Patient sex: M
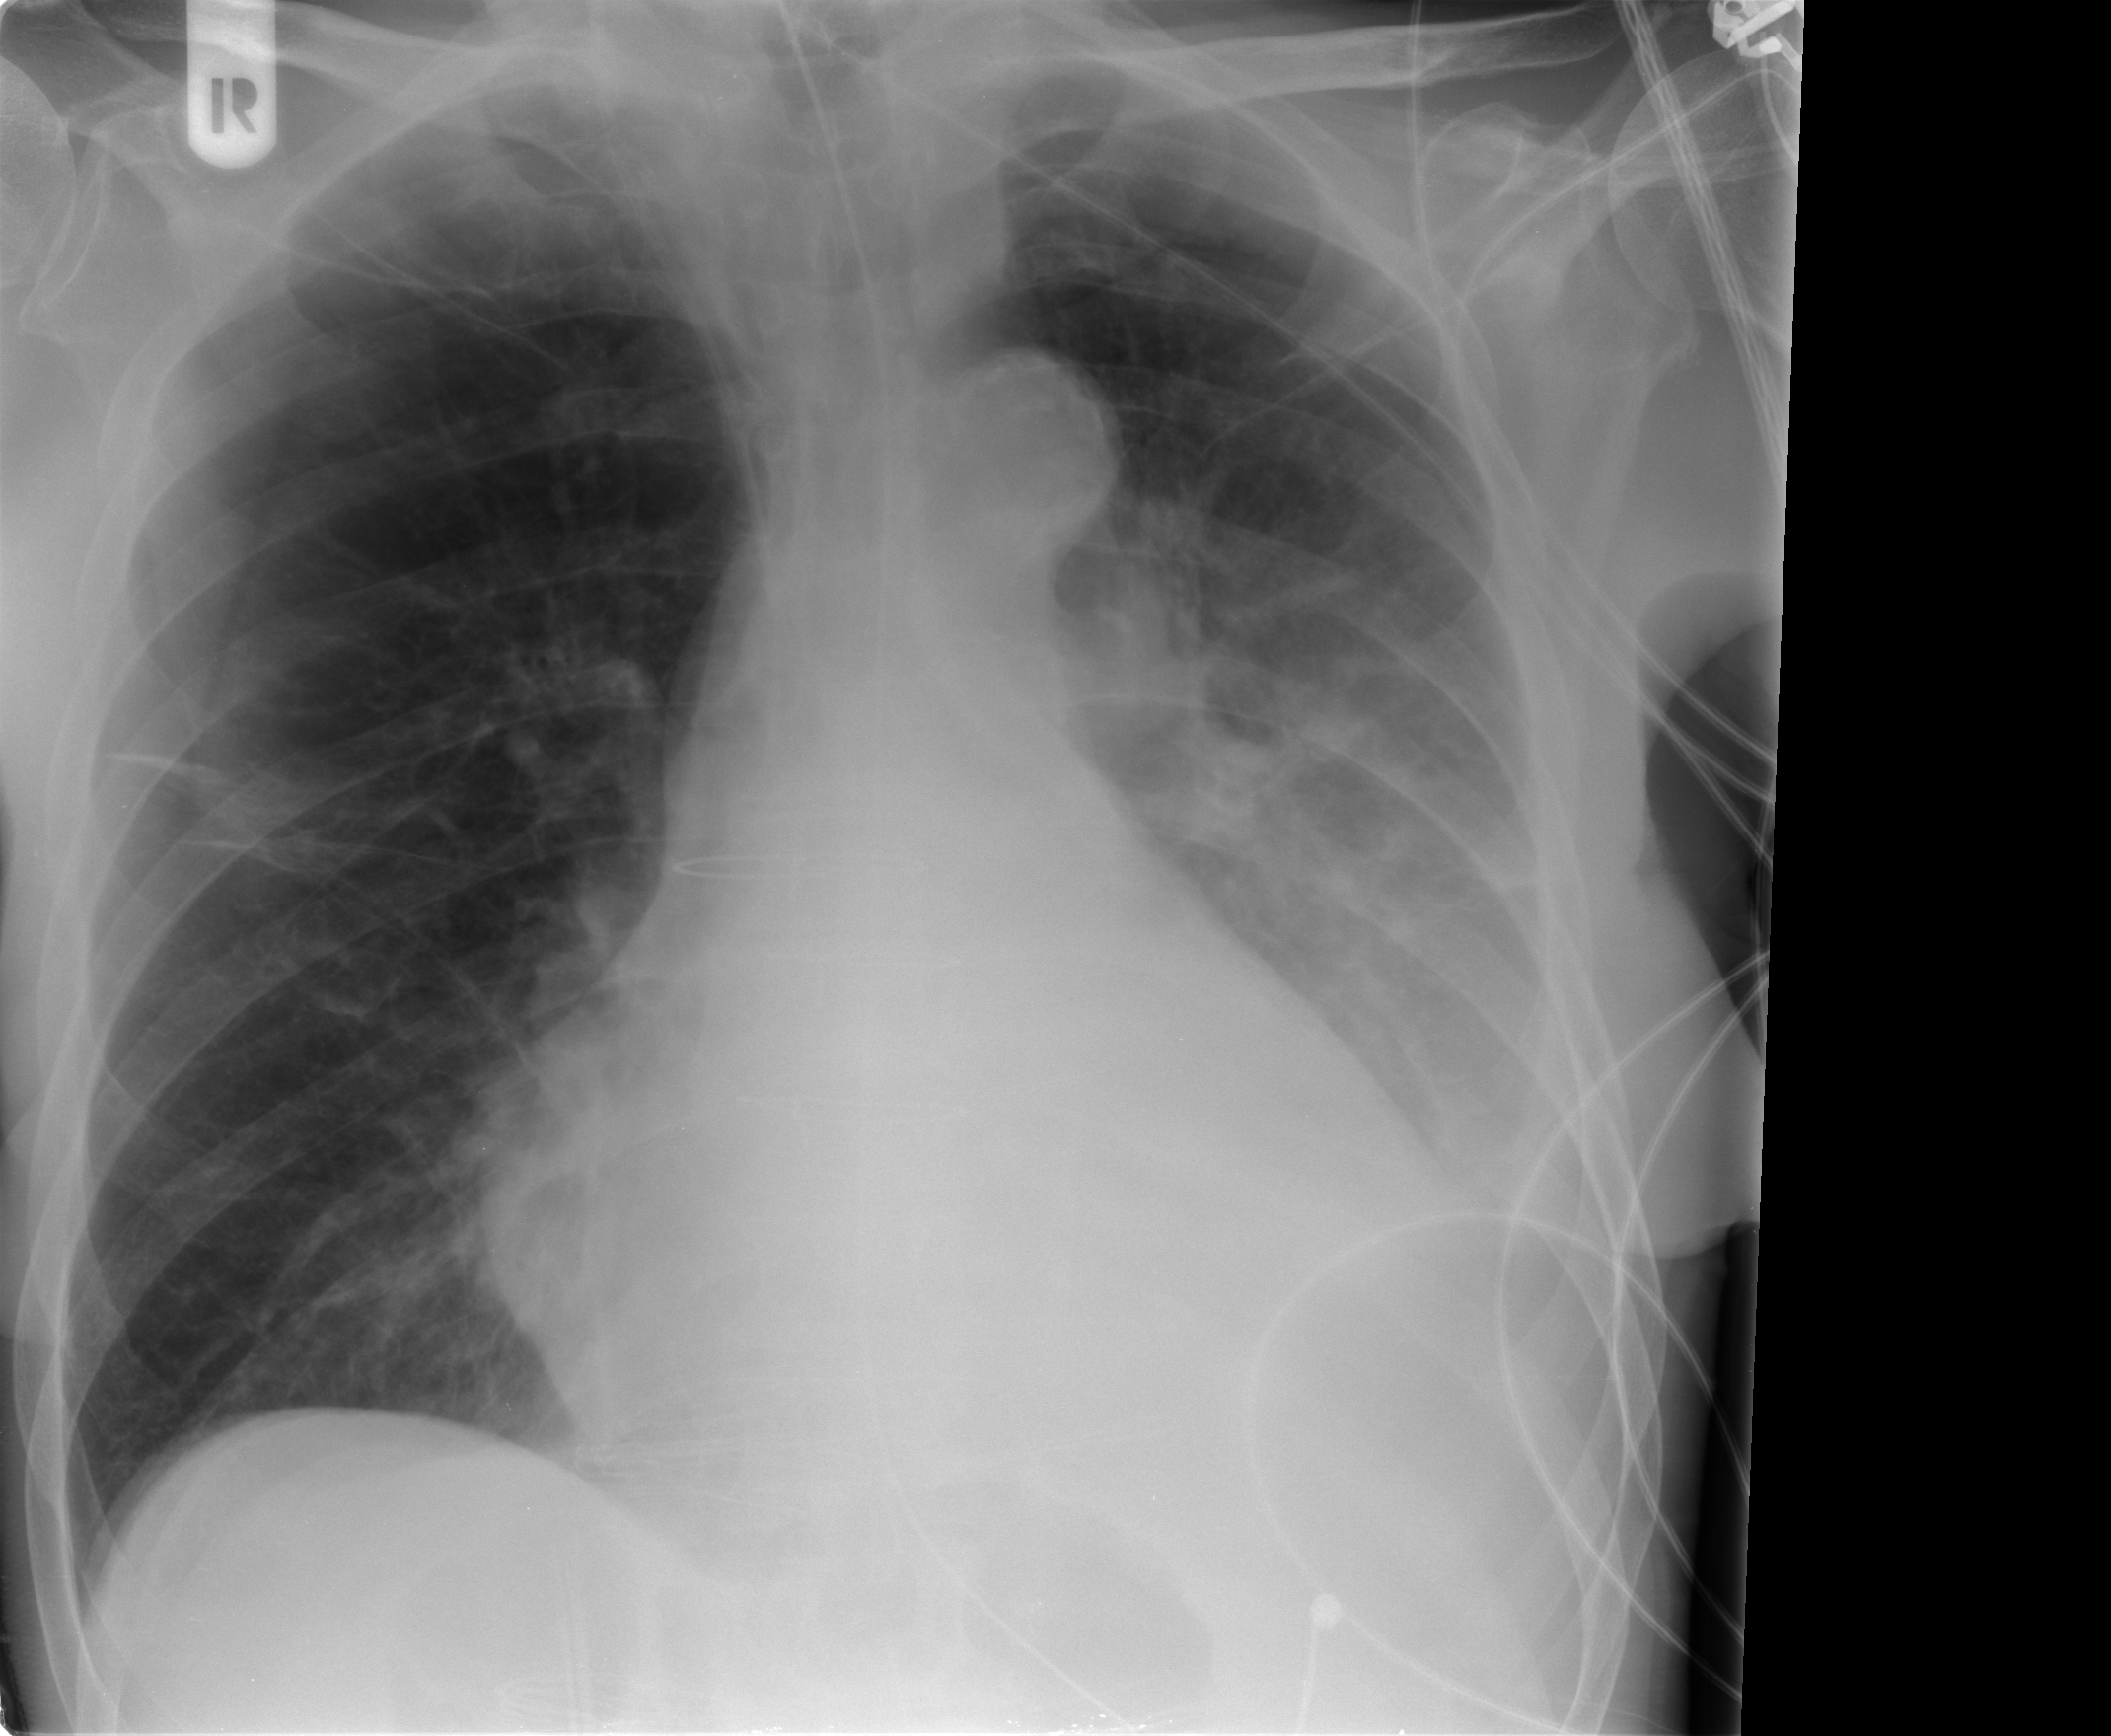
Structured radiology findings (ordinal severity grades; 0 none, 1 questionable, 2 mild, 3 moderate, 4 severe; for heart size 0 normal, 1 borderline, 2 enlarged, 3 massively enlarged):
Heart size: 2
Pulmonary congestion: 0
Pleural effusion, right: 0
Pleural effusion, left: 2
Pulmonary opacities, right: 0
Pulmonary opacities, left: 3
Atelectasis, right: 2
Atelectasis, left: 2